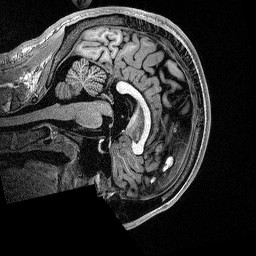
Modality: T1w
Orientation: sagittal
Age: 22
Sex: male
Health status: healthy
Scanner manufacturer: siemens
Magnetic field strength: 1.5 T
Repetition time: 2.73 s
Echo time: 0.00357 s